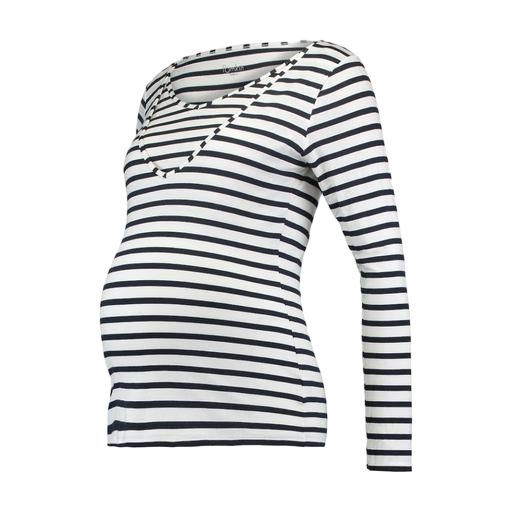
blue stripe maternity top, blue maternity navy stripe shirt, white le nautical long-sleeved top, white background